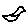
Label: bird